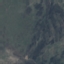
Land use / land cover: HerbaceousVegetation